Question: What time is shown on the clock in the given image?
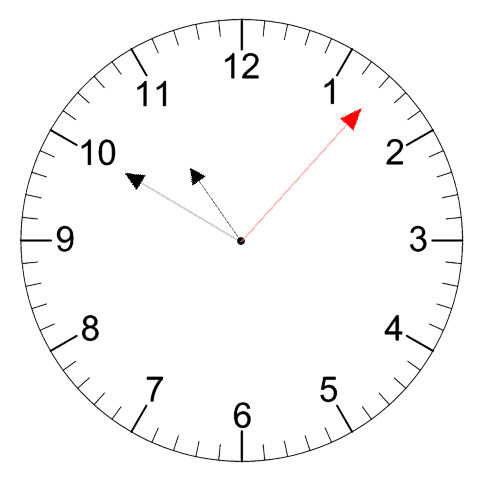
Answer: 10:50:07